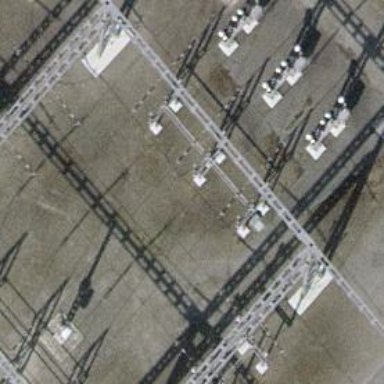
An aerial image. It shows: Insulator used in power equipment.